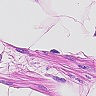
Metastatic tissue present: no